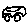
Label: car